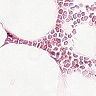
Metastatic tissue present: no